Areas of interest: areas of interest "Educational"
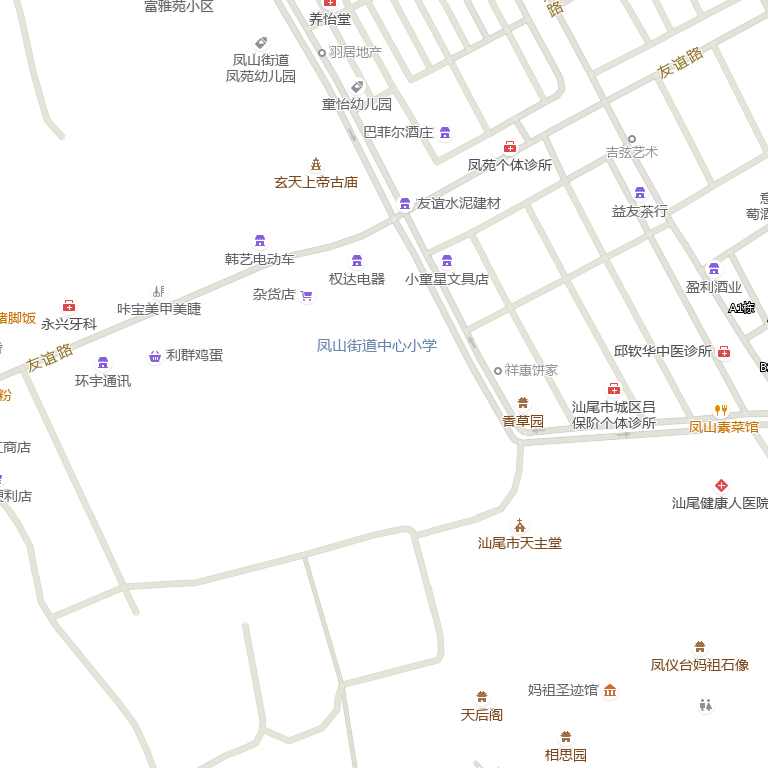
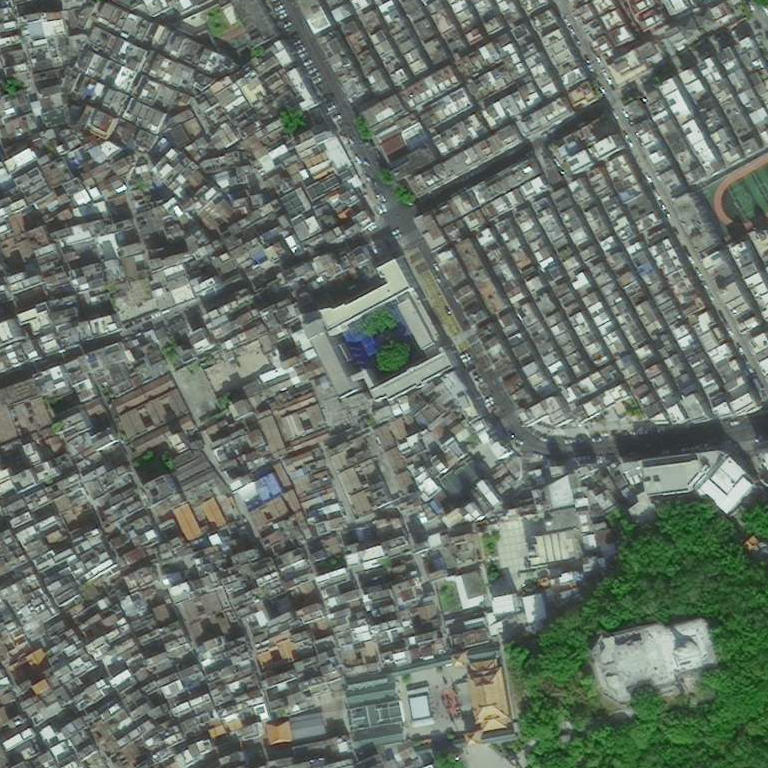